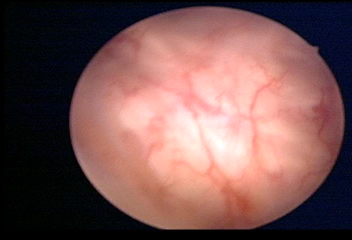
Modality: WLC
Class: Normal mucosa
Bladder cancer association: No